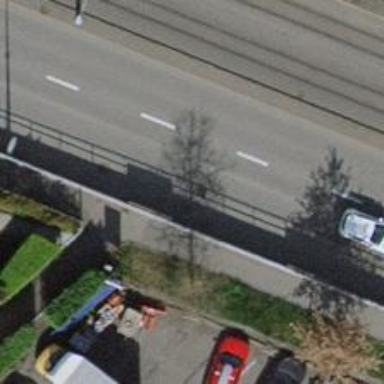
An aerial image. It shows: Asphalt sidewalk and cycleway. Both the sidewalk and cycleway have asphalt surfaces.